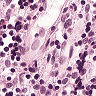
Metastatic tissue present: no